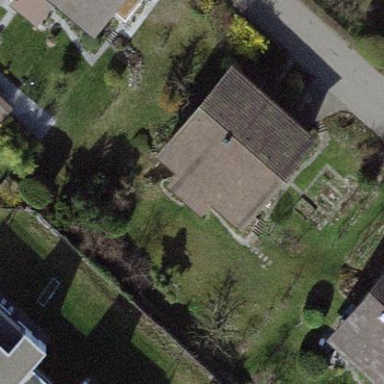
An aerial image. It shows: Detached building.